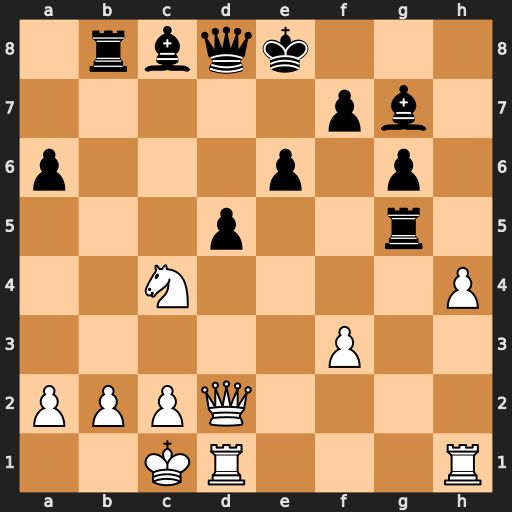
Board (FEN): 1rbqk3/5pb1/p3p1p1/3p2r1/2N4P/5P2/PPPQ4/2KR3R
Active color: w
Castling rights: -
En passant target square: -
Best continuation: hxg5 Qc7 Rh7